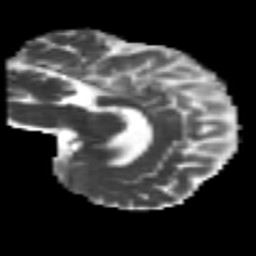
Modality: MD
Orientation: sagittal
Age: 68
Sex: female
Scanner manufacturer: siemens
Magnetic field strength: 3 T
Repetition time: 4.987 s
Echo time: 0.0792 s